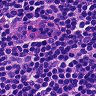
Metastatic tissue present: no